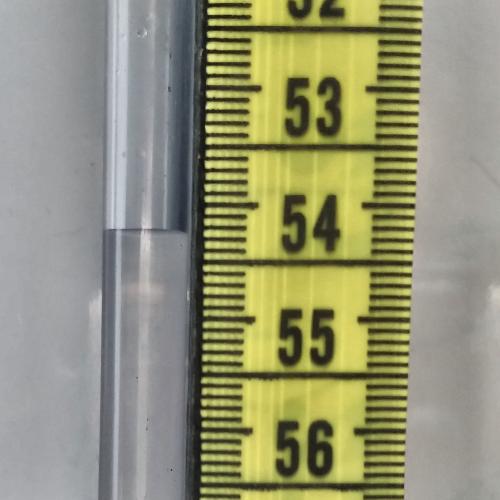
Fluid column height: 54.2 cm